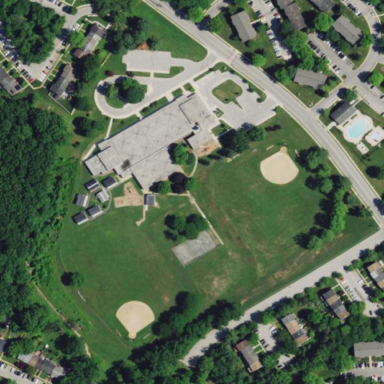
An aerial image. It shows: School.